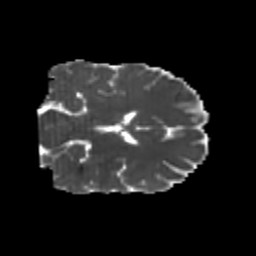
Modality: MD
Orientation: coronal
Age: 20
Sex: male
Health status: healthy
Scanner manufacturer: philips
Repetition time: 7.393 s
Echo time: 0.08599 s